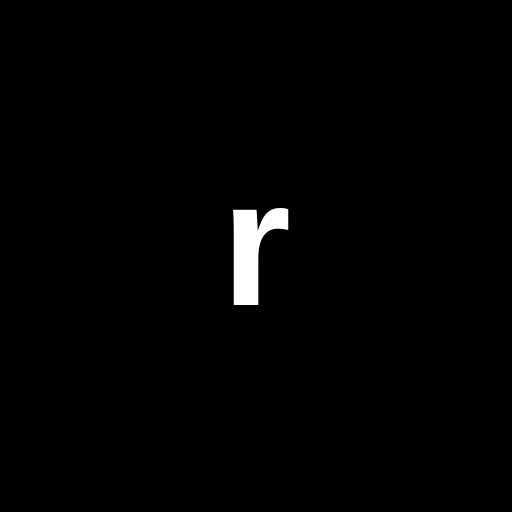
Character: r
Unicode: U+0072 (LATIN SMALL LETTER R)